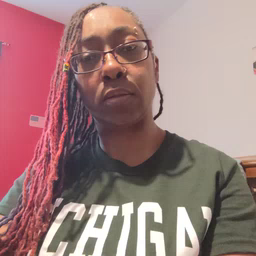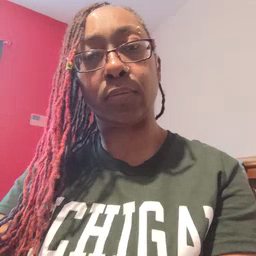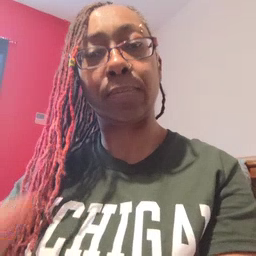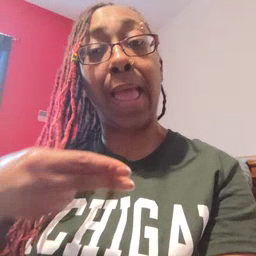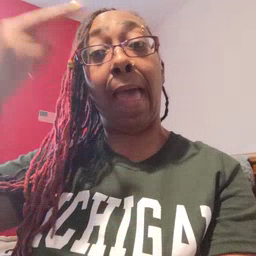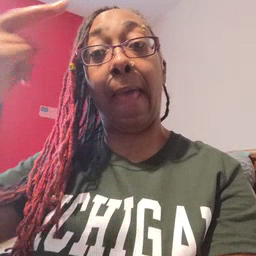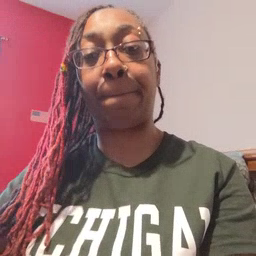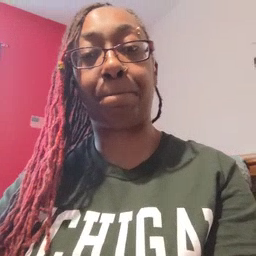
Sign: high